Field crop: maize
Growth stage: 2
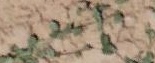
Species: convolvulus